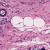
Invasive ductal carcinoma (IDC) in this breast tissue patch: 0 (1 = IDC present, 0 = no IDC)